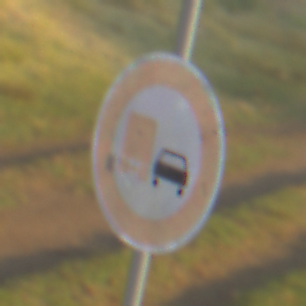
Verkehrszeichen: UeberholverbotKraftfahrzeuge
Umgebung: Outdoor, Nature
Tageszeit: SunriseSunset
Wetter: Clear
Licht: Natural
Jahreszeit: NotSpecified
Kontrast: HighContrast